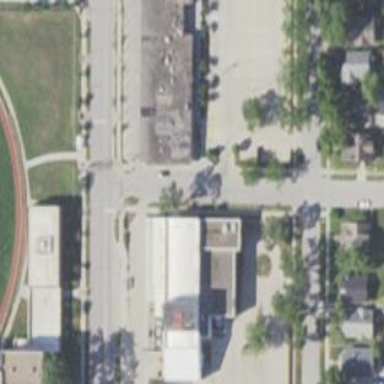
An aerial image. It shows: Theater building.